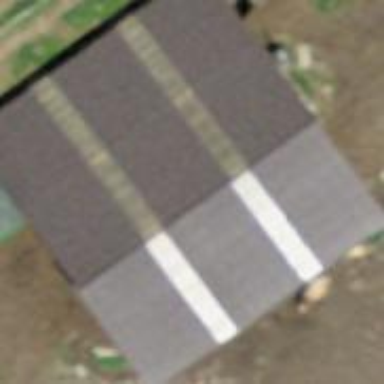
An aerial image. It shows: Cowshed building.